Interaction volume radius: 10 \u00c5
Interaction volume height: 10 \u00c5
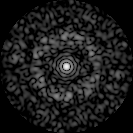
Disorder parameter: 0.8574